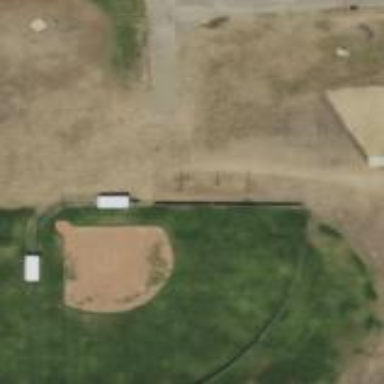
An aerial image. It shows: Softball pitch for leisure sports.